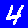
Digit: 4